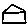
Label: house